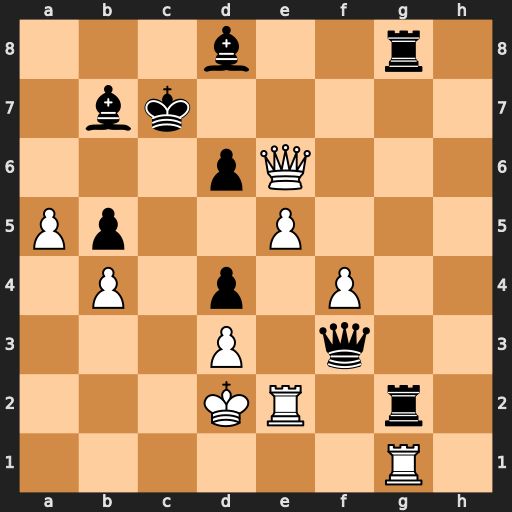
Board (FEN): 3b2r1/1bk5/3pQ3/Pp2P3/1P1p1P2/3P1q2/3KR1r1/6R1
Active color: w
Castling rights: -
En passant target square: -
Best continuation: Qxd6+ Kc8 Rc1+